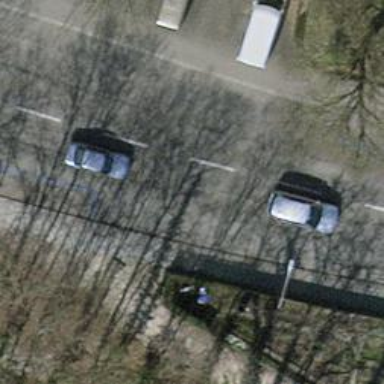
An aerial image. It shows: Tertiary road with asphalt surface and separate sidewalk.